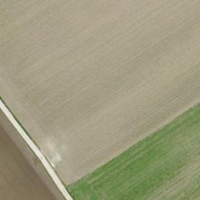
EUNIS habitat code: 52
Species observed at this site:
Medicago sativa